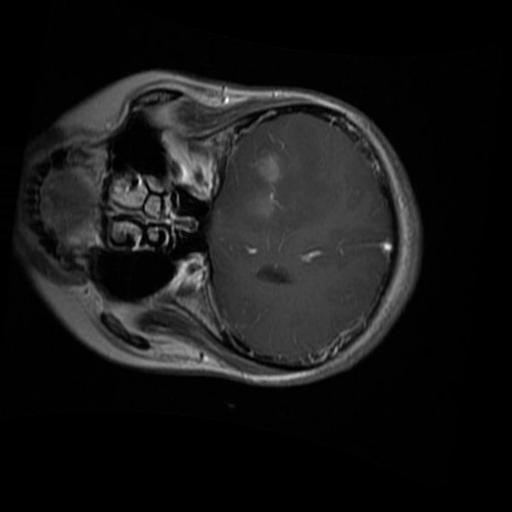
Label: brain_glioma